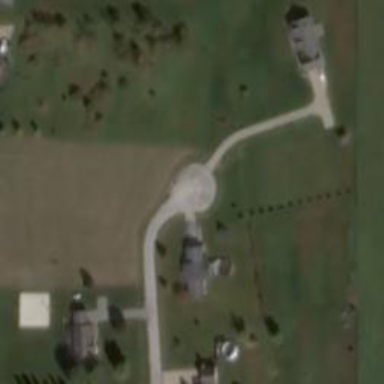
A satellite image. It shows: Driveway.